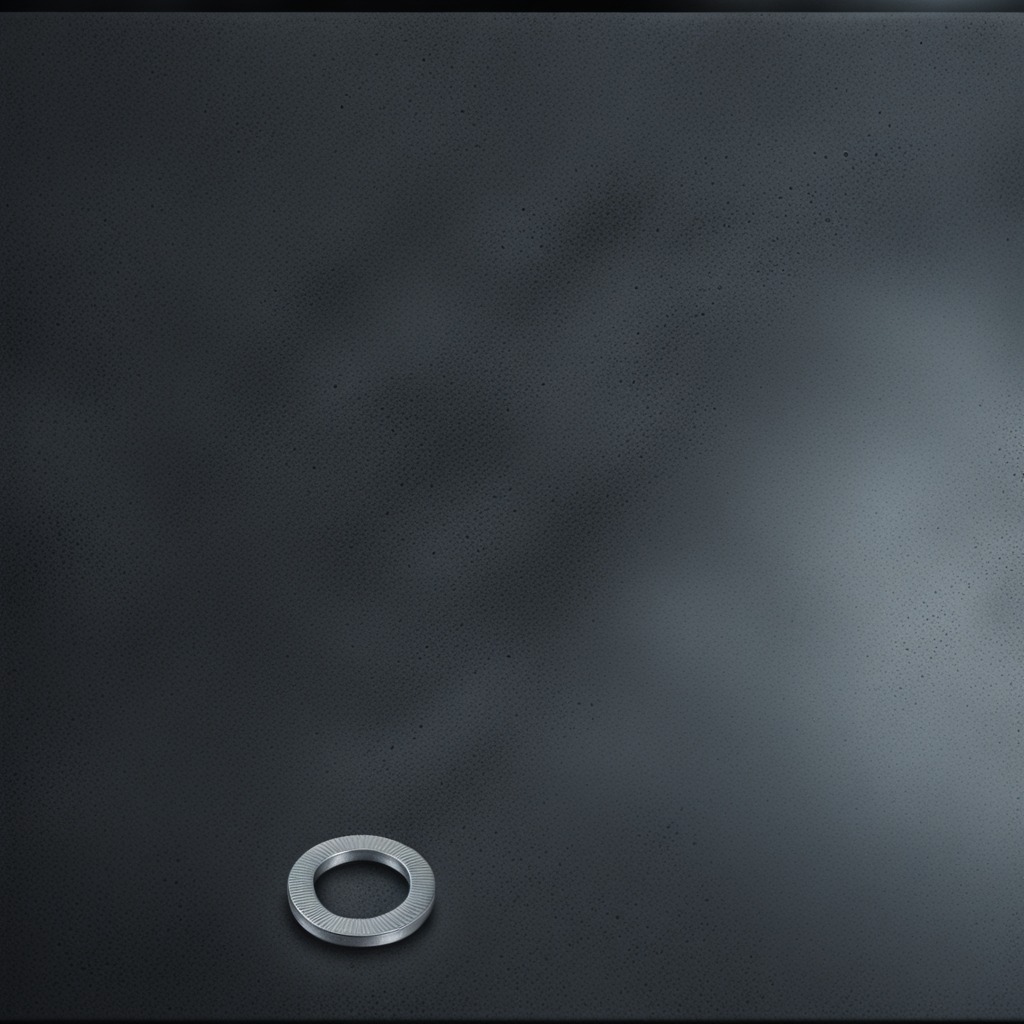
A flat metal washer is lying on a clean granite table inside a workshop at night dim ambient light soft shadows worn but